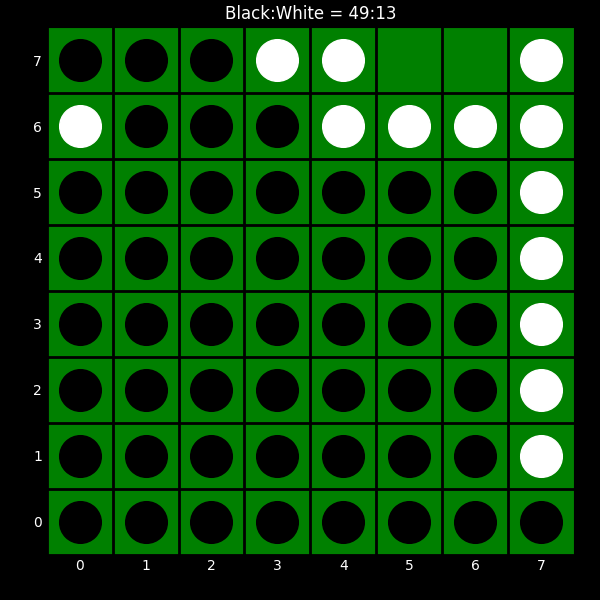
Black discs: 49
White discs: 13